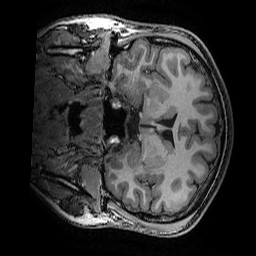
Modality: T1w
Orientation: coronal
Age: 21
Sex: male
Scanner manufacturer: ge
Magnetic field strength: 3 T
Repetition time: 0.007 s
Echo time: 0.00342 s